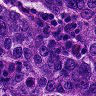
Metastatic tissue present: yes